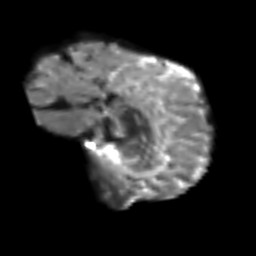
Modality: T2w
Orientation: sagittal
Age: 80
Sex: male
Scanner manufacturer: siemens
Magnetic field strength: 3 T
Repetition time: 6.1 s
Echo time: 0.101 s